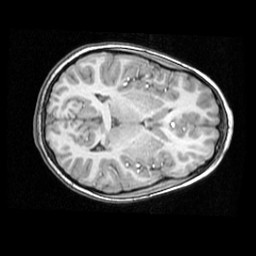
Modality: T1w
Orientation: axial
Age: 9
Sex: female
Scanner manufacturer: ge
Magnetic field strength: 1.5 T
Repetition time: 0.03333 s
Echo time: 0.008 s